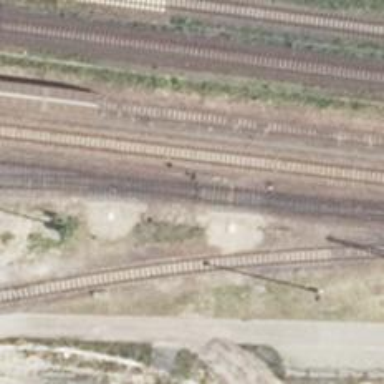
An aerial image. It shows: Railway switch.